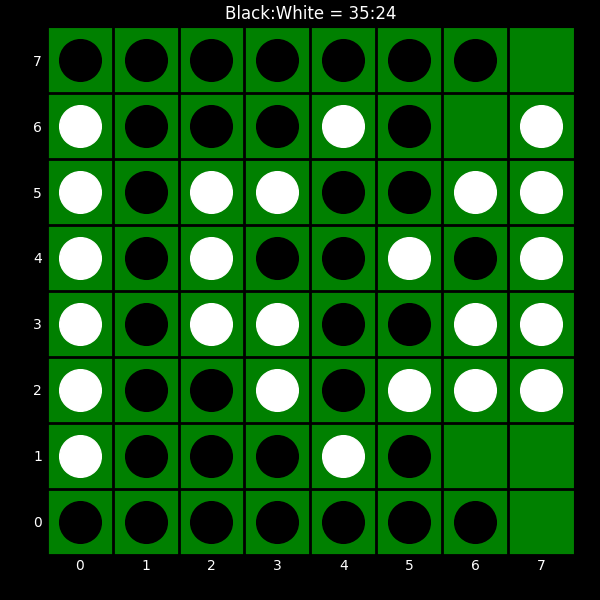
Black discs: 35
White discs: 24